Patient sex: M
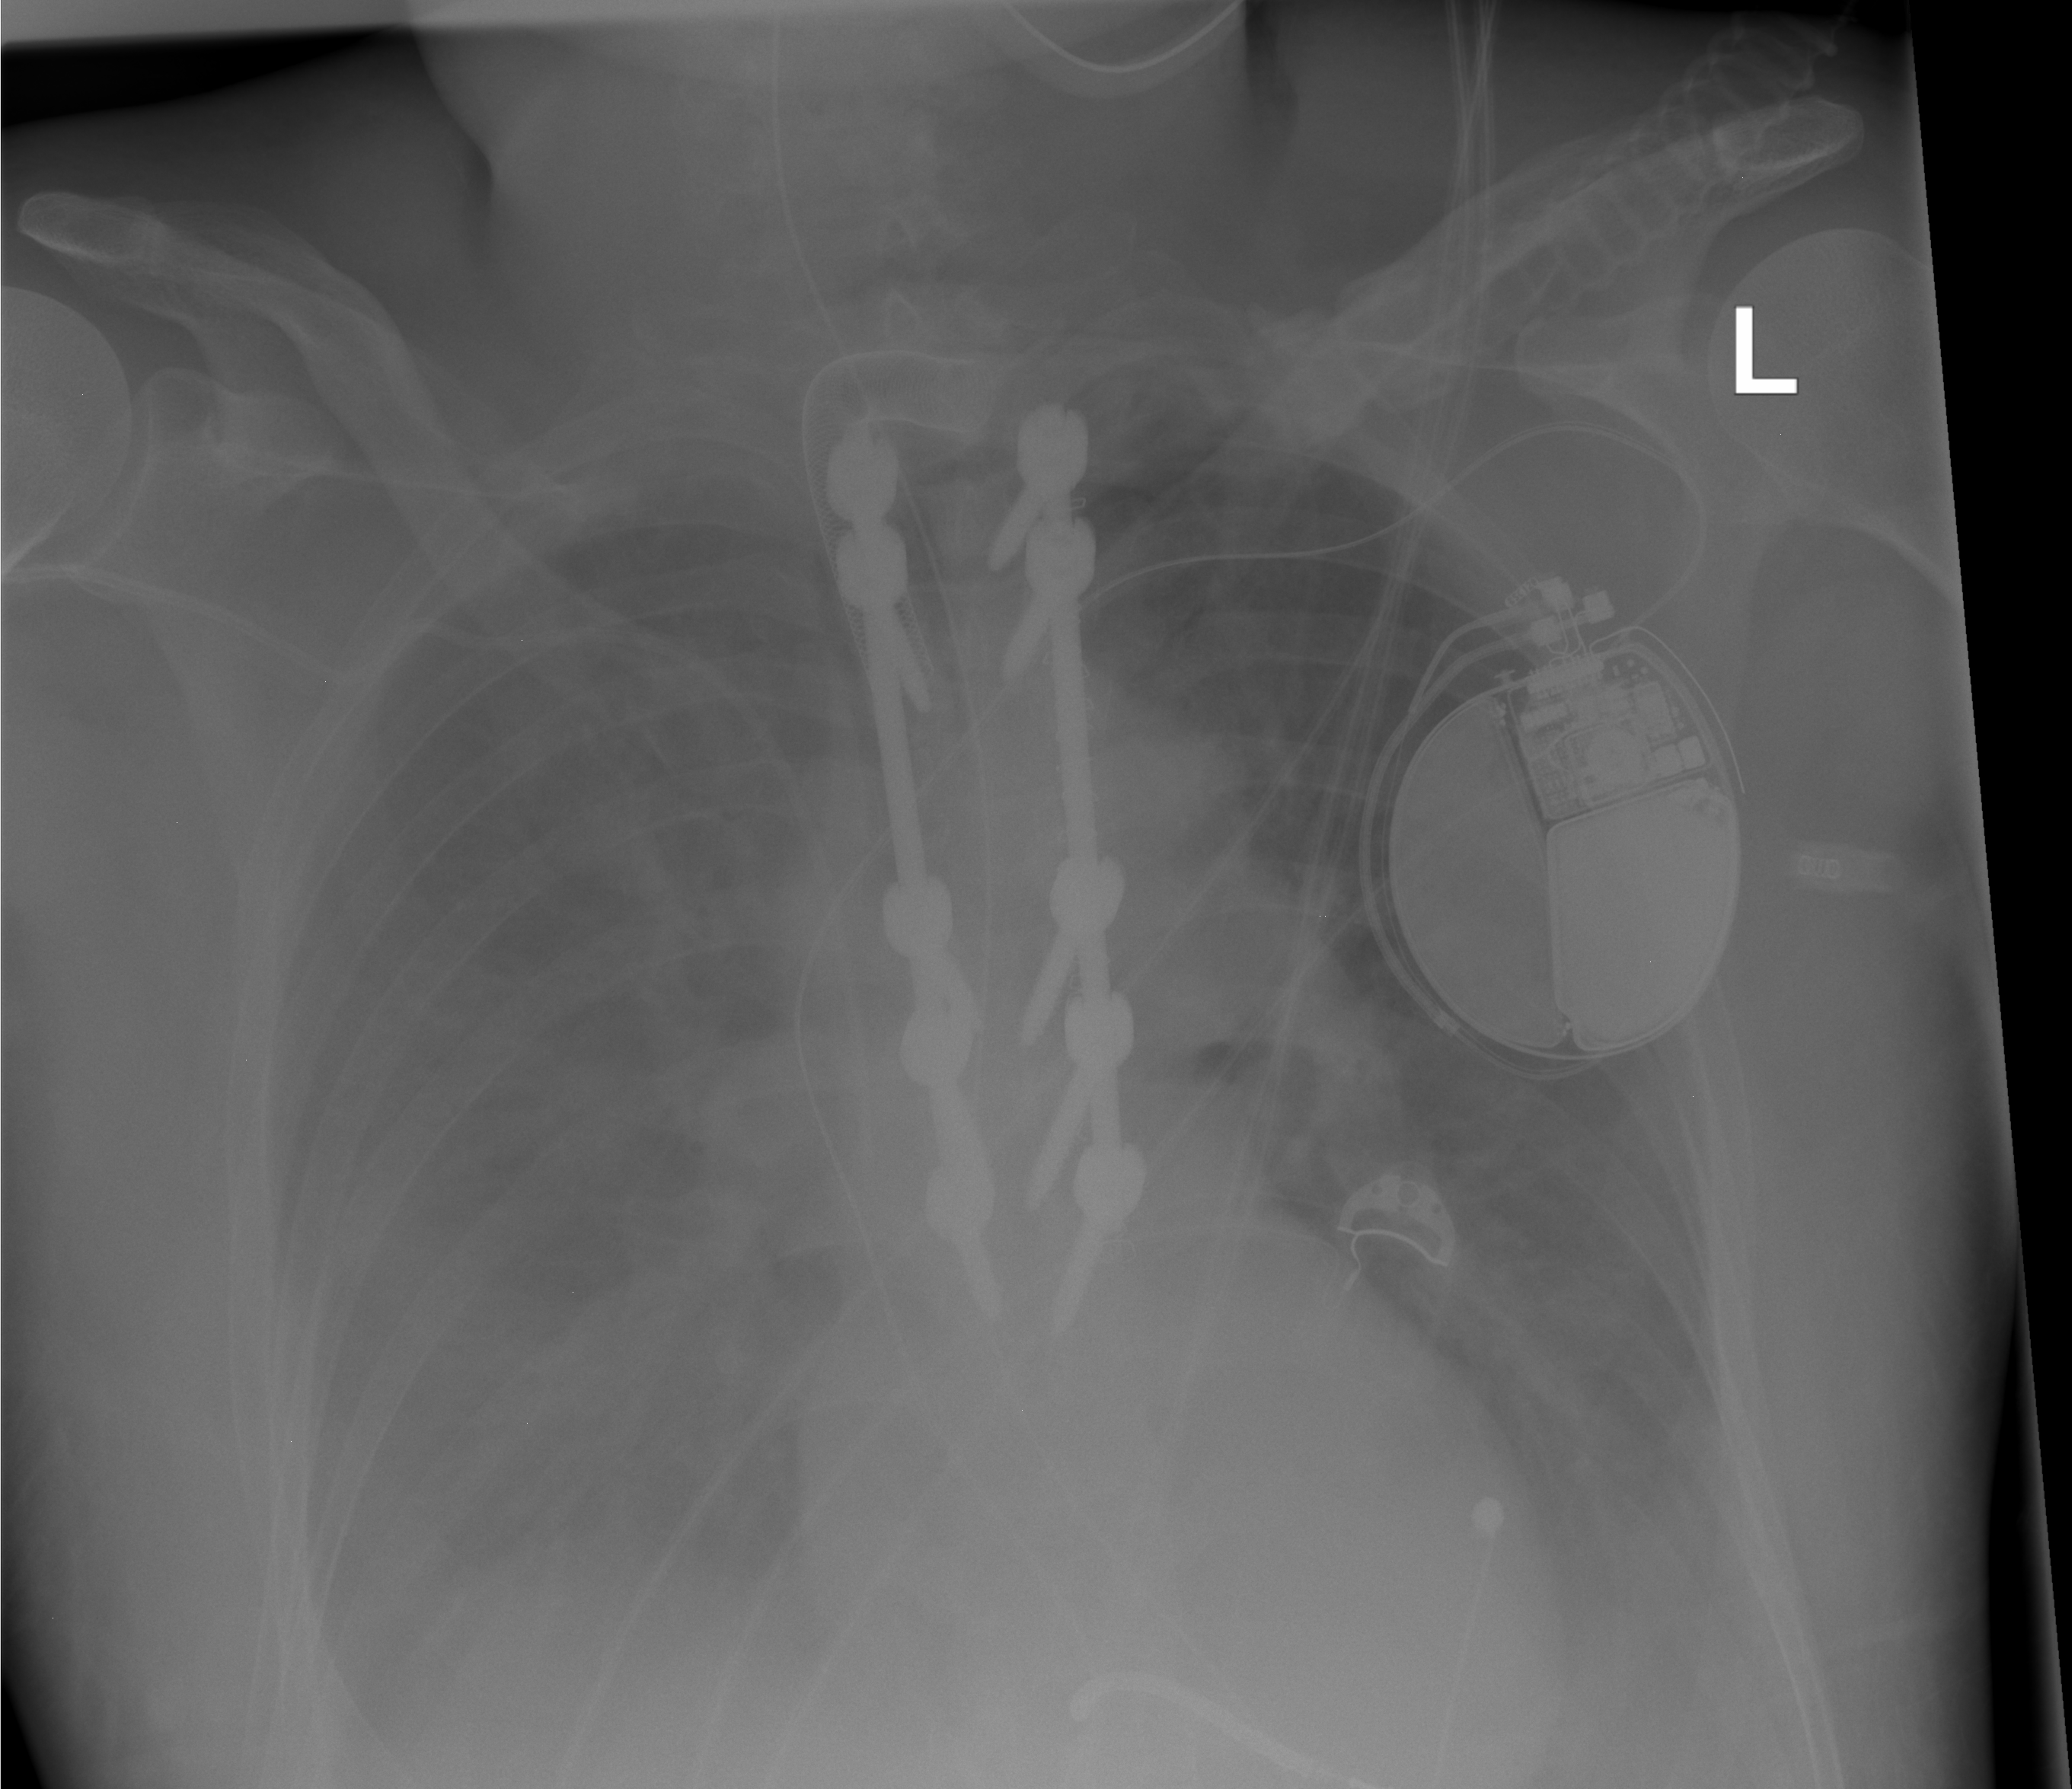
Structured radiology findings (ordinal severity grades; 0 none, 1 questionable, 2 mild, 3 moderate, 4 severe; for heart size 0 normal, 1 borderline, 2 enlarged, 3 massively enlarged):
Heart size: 0
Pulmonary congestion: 3
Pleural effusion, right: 2
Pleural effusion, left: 2
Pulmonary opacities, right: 2
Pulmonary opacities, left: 2
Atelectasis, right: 2
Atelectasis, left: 2